Interaction volume radius: 10 \u00c5
Interaction volume height: 35 \u00c5
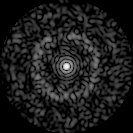
Disorder parameter: 0.833